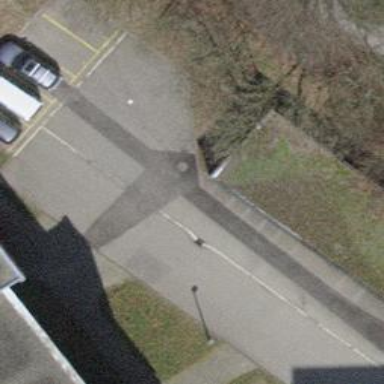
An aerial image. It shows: Footway made of paving stones.